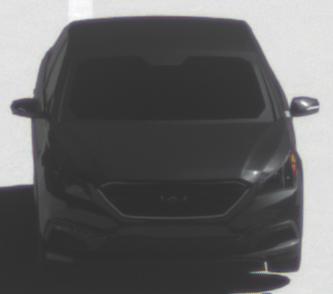
Make: Hyundai
Model: Sonata
Detailed model: Gen. 7
Model produced from: 2015
Model produced until: 2017
Doors: 4
Color: black
Road condition: dry road
Daytime: midday
Contrast: high contrast